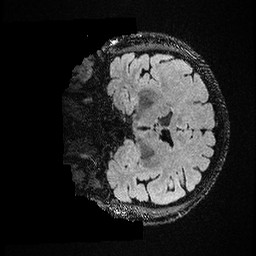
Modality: FLAIR
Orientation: coronal
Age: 32
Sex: male
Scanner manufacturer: ge
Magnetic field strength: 3 T
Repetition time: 4.802 s
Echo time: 0.1172 s